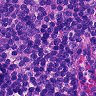
Metastatic tissue present: no